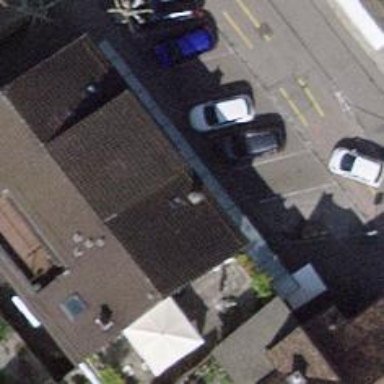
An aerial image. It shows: Cafe that also functions as bakery.